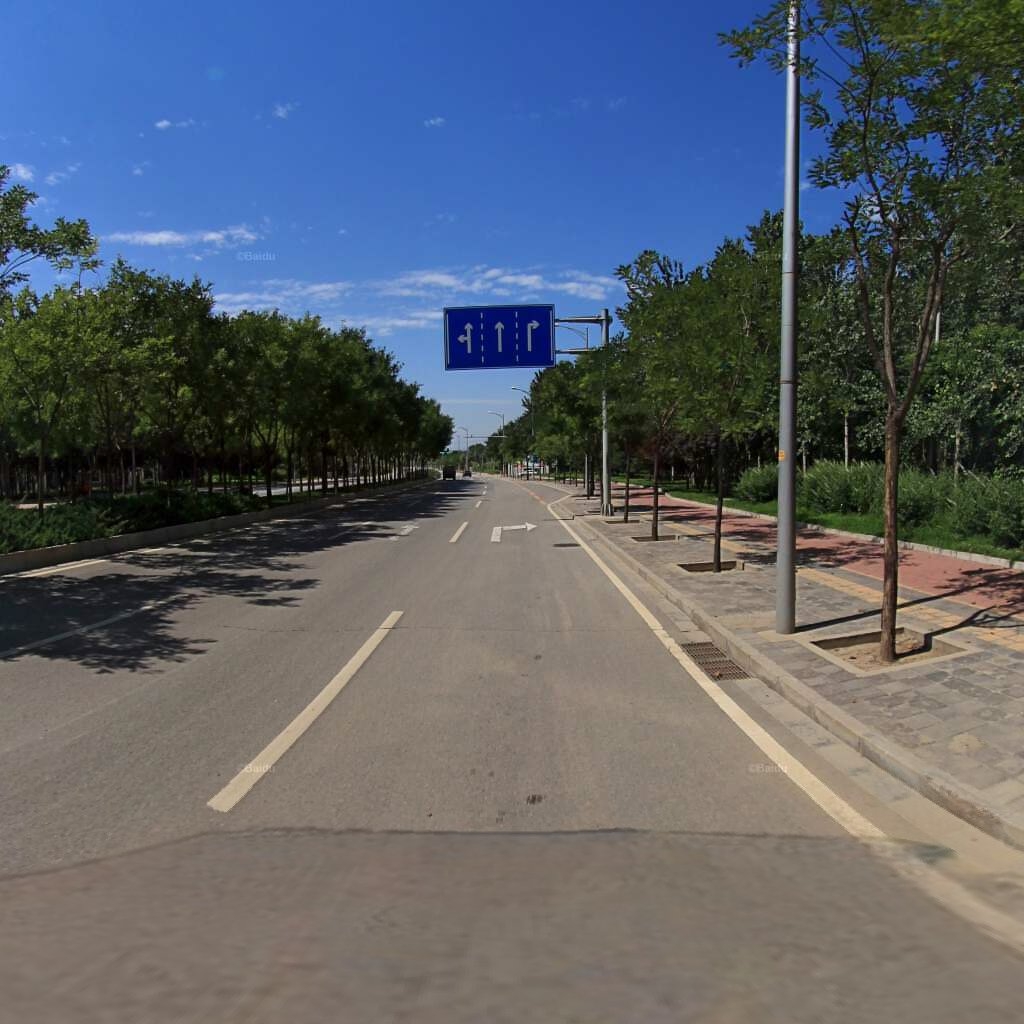
Region: Haidian
Road damage annotations: transverse crack